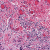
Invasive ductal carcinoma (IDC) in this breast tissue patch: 0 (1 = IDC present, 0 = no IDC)